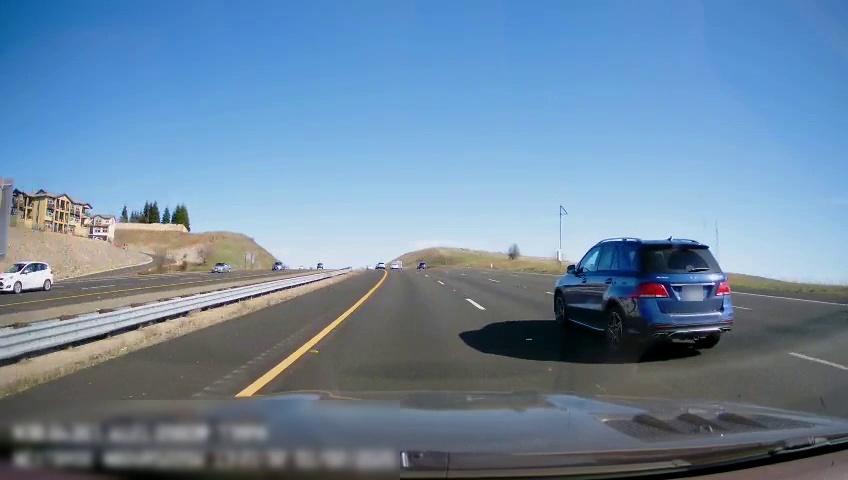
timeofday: Day
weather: Sunny
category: Drivable Space
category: Drivable Space
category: Vehicles | SUV
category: Vehicles | Car
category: Vehicles | Car
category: Vehicles | Car
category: Lanes | Current Lane
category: Lanes | Current Lane
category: Lanes | Alternate Lane
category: Lanes | Alternate Lane
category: Lanes | Alternate Lane
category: Lanes | Opposite Lane
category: Lanes | Opposite Lane
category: Lanes | Opposite Lane